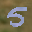
Label: 5